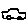
Label: car